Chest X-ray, PA view. Patient: 61 years old, sex F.
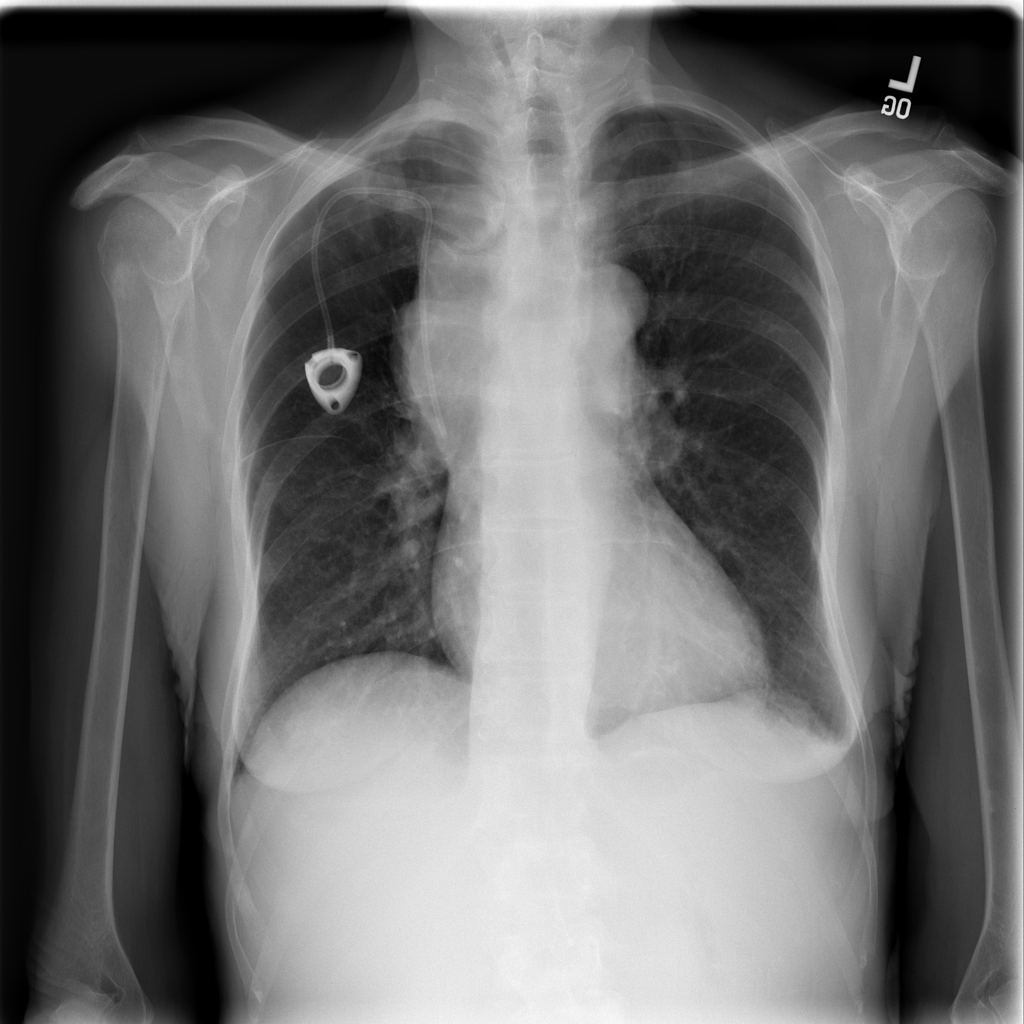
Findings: Mass